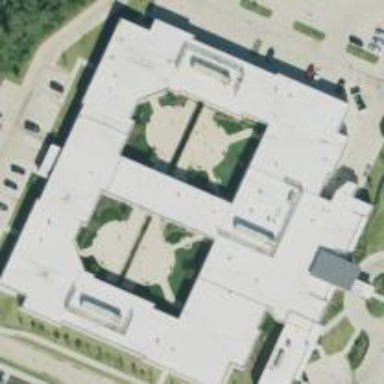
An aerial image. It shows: Building.